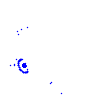
Particle: electron